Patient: sex M, age 78
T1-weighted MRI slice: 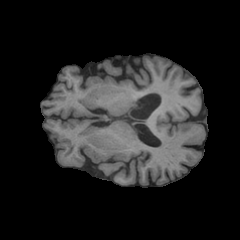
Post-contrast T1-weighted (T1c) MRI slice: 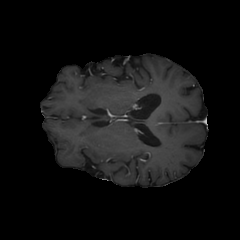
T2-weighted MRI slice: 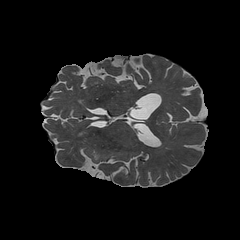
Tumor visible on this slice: yes
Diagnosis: Astrocytoma, IDH-wildtype
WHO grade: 3